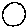
Label: circle